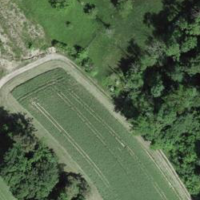
EUNIS habitat code: 52
Species observed at this site:
Eristalis tenax
Issoria lathonia
Gonepteryx rhamni
Euonymus europaeus
Ficaria verna
Melanargia galathea
Colias croceus
Lysandra bellargus
Aglais io
Alnus glutinosa
Polyommatus icarus
Tussilago farfara